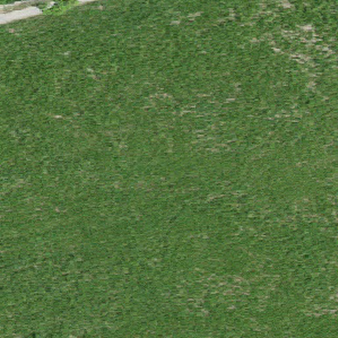
Label: other